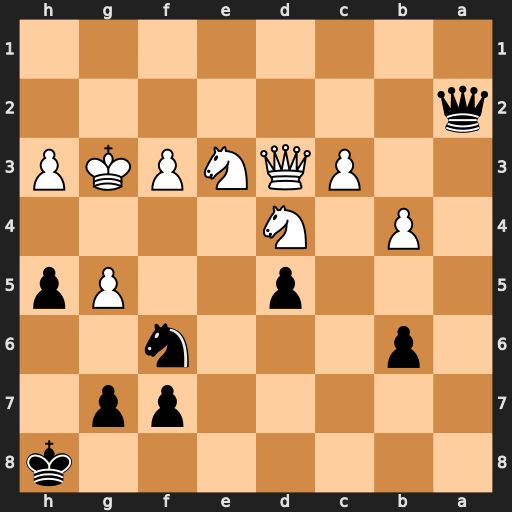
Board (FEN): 7k/5pp1/1p3n2/3p2Pp/1P1N4/2PQNPKP/q7/8
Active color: b
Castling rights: -
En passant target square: -
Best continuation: h4+ Kf4 Qh2+